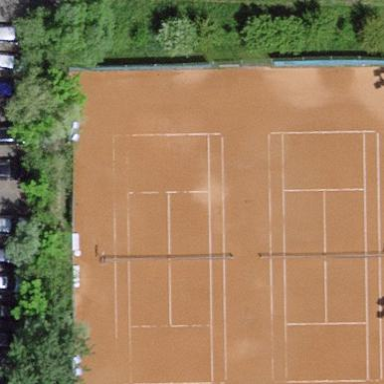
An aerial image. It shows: Tennis court with sandy surface located in pitch designated for leisure land.